Field crop: maize
Growth stage: 2
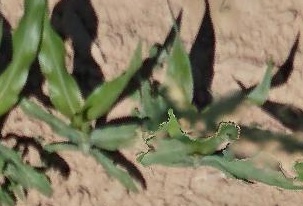
Species: maize